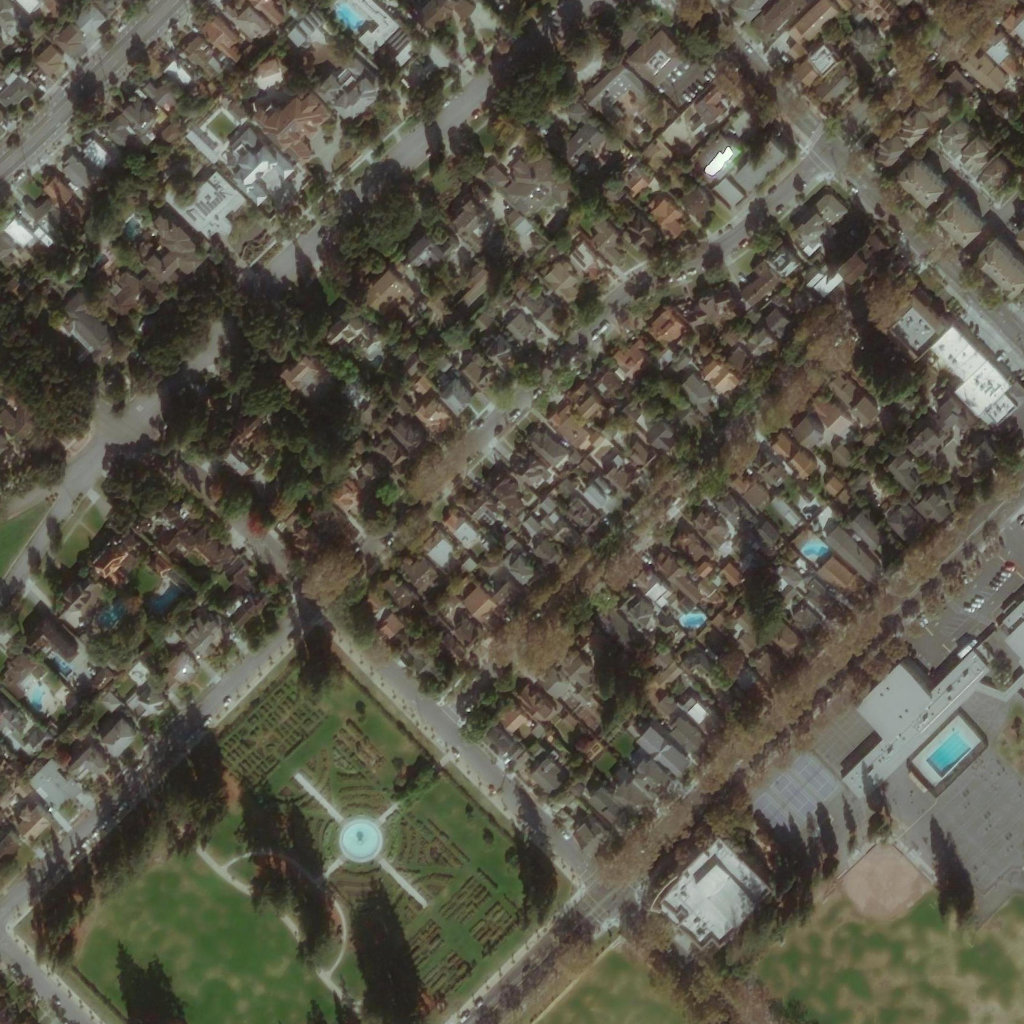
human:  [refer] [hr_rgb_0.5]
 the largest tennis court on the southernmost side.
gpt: <box>[[71, 72, 82, 83, 0]]</box>